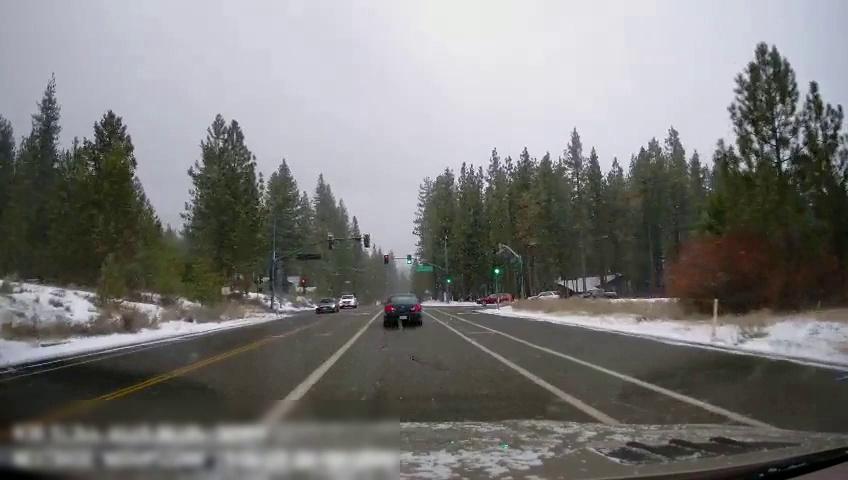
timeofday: Day
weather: Snowy
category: Drivable Space
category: Vehicles | SUV
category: Vehicles | Car
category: Vehicles | SUV
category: Vehicles | SUV
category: Vehicles | Truck
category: Vehicles | Car
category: Lanes | Opposite Lane
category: Lanes | Opposite Lane
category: Lanes | Opposite Lane
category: Lanes | Opposite Lane
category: Lanes | Current Lane
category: Lanes | Current Lane
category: Lanes | Alternate Lane
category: Traffic | Signs
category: Traffic | Lights
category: Traffic | Lights
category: Traffic | Lights
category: Traffic | Lights